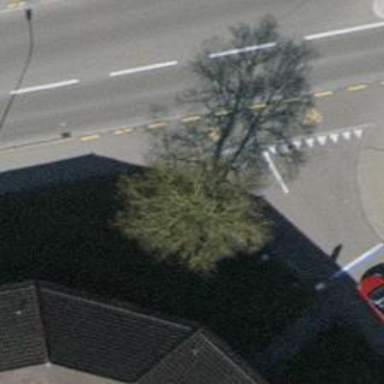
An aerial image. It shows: Kerb serving as barrier.